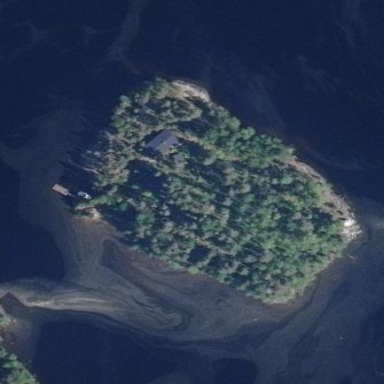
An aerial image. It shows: Islet covered with woodland.